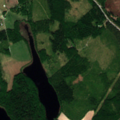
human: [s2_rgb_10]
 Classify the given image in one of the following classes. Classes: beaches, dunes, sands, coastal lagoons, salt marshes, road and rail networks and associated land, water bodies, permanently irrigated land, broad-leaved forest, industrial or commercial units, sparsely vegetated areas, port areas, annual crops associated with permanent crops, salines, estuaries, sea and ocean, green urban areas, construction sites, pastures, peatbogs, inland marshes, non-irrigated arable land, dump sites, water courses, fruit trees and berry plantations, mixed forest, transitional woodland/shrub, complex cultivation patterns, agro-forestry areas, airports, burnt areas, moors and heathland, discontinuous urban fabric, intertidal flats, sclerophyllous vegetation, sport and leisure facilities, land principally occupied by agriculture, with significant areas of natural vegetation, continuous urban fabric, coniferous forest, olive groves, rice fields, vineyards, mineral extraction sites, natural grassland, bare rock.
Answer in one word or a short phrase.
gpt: non-irrigated arable land, land principally occupied by agriculture, with significant areas of natural vegetation, coniferous forest, mixed forest, transitional woodland/shrub